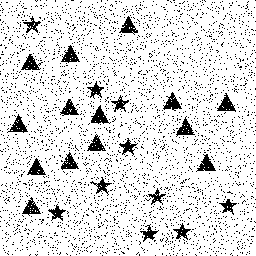
Squares: 0
Triangles: 14
Stars: 10
Total shapes: 24